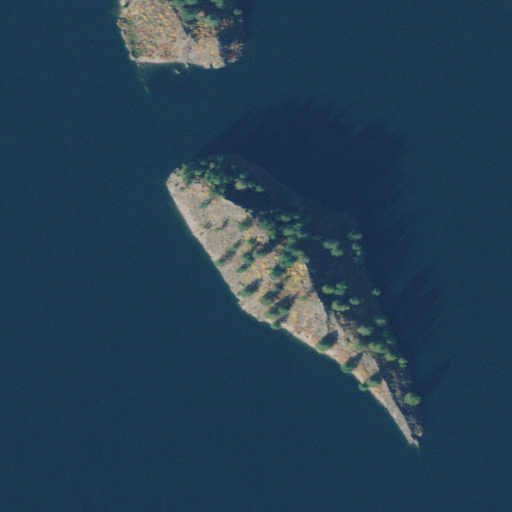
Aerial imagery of island in Montana named Rock Island containing open water, evergreen forest, and grassland